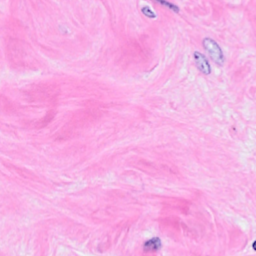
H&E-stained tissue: Breast